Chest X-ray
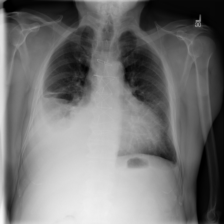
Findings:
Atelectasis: negative
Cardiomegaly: negative
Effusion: positive
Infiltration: negative
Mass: negative
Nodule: negative
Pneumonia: negative
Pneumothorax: negative
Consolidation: negative
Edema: negative
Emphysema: negative
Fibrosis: negative
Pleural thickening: negative
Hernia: negative